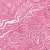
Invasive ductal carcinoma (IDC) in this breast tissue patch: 0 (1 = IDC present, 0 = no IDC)